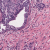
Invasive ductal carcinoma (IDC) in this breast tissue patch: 1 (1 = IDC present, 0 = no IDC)